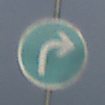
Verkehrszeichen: VorgeschriebeneFahrtrichtungRechts
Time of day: MorningAfternoon
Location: Outdoor (Suburban)
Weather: PartlyCloudy
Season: NotSpecified
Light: Natural